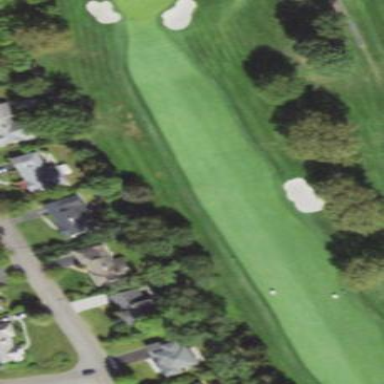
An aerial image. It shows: Grassy area designated as golf fairway.